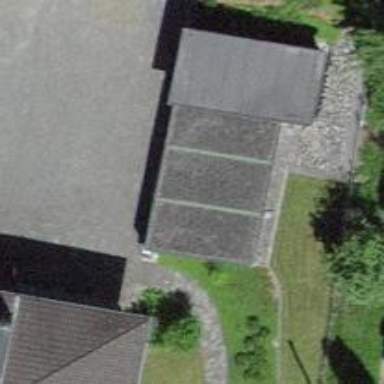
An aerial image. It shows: Garage building.